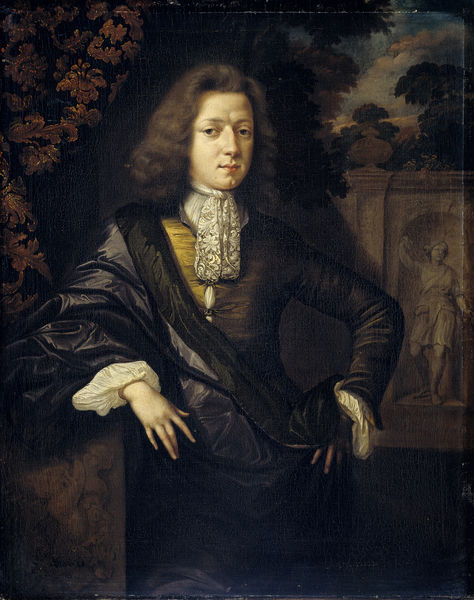
Titel: Johan van Bochoven (1624-93). Advocaat-fiscaal, raadsheer in het Hof van Vlaanderen
Künstler: Daniël Haringh
Standort: Amsterdam
Institution: Rijksmuseum
Schlagwörter: hand, mann, elegant, haar, park, sockel, porträt, vorhang, adel, nische, brokat